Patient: sex M, age 38
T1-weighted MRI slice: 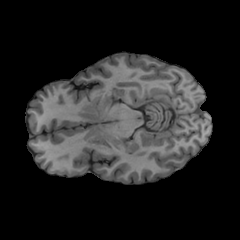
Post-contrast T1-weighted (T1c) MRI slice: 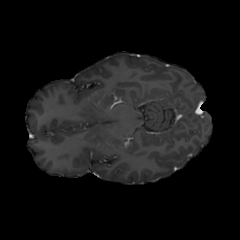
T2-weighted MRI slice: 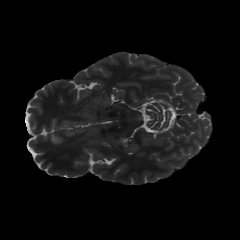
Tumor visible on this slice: no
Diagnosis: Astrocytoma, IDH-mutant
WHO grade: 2